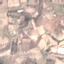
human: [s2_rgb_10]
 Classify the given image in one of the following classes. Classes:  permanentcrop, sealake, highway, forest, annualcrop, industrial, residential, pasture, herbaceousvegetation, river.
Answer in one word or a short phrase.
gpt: PermanentCrop